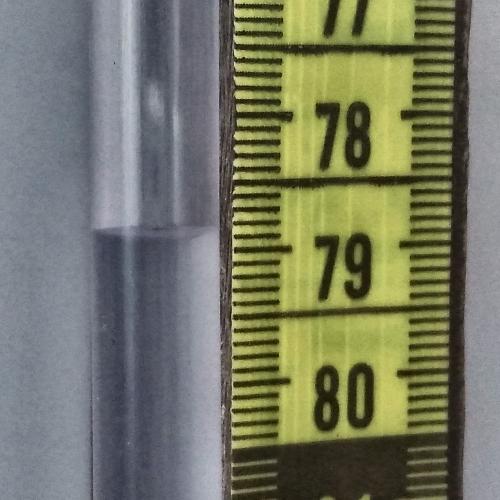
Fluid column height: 78.8 cm